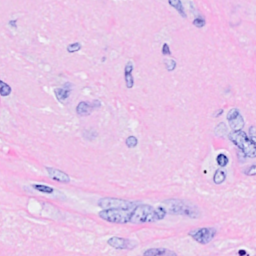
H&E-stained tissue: Breast